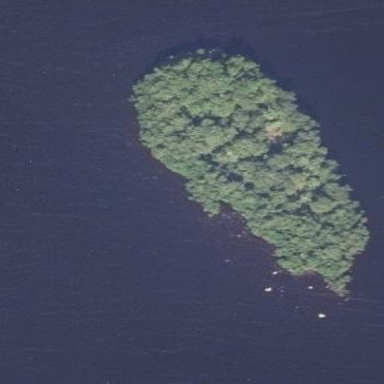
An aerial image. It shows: Islet covered with woodland.